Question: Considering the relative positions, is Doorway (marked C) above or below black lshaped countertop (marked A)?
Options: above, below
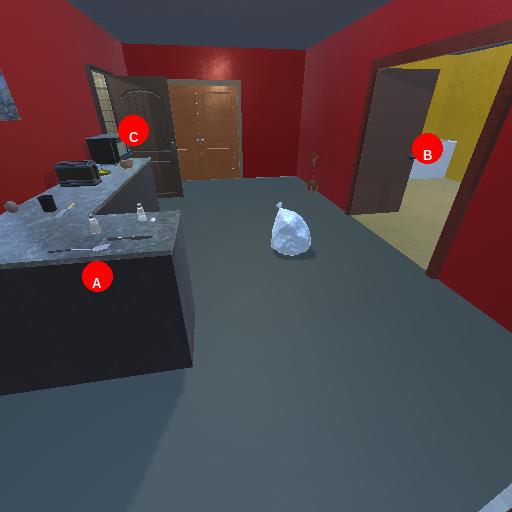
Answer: above